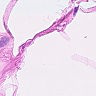
Metastatic tissue present: no